Question: > I am trying to select customers and their orders in one query, but I get customer and his orders in datatable which customer table columns repeated for each order.
I tried 'DISTINCT', 'GROUP BY' but can't do it.
SQL:
'''
select *
from Customer, Order
where Order.CustomerID = Customer.CustomerID
and Customer.CustomerID = '2'
'''
Tables:

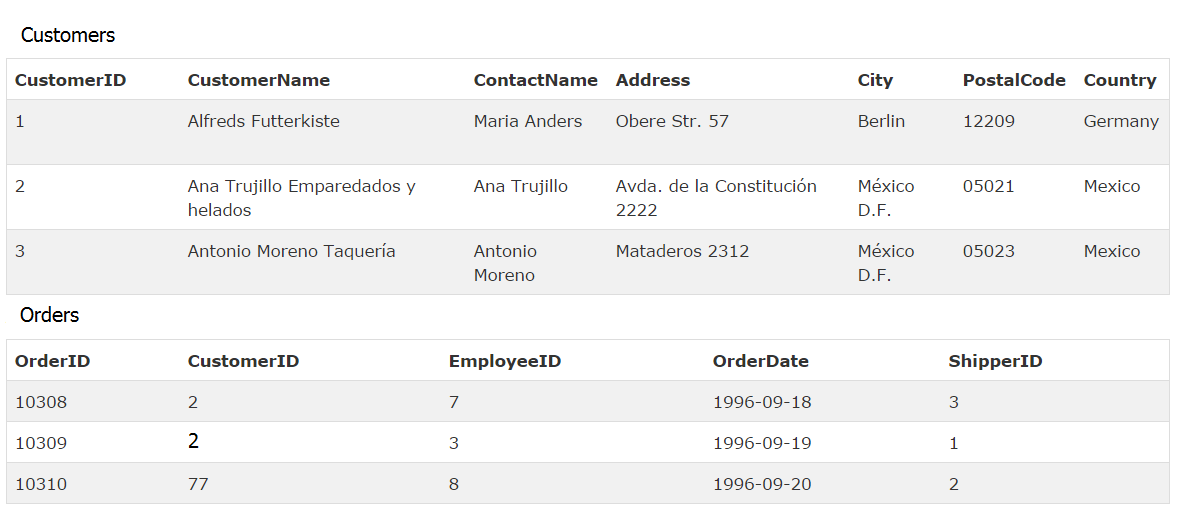
Answer: Since there cannot be different columns for each row you can't do it without having duplicates. Consider reading data separately, once for the customer and once for her orders.
> i want to get all customers and orders the query count will grow.if i
have 3 customer i want to get orders and customers in one query.not 6
times query execution.
You do not need to perfrom a separate query for each customer. You just need a single query for all customers and a single query for all orders. Then you may connect them in application layer rather than a single query.
But if you argue that you have too many customers and too many orders to hold them all in memory, well, then you may perform a separate query for each customer. That's a tradeoff between memory and CPU.